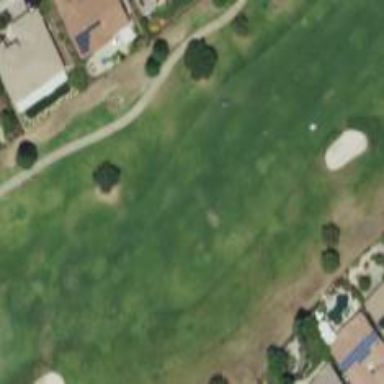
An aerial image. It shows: View of golf hole.